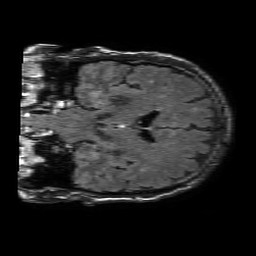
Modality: FLAIR
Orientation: coronal
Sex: male
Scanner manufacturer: philips
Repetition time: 11 s
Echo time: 0.125 s